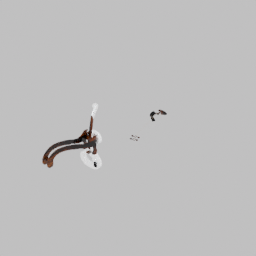
Label: electronics